You are looking at the unprocessed time series of a bearing vibration snapshot. Classify the bearing condition as one of: normal, inner_race, outer_race, ball.
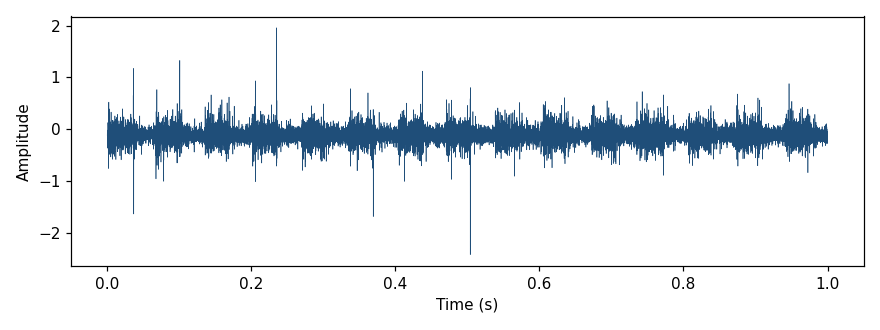
Answer: ball